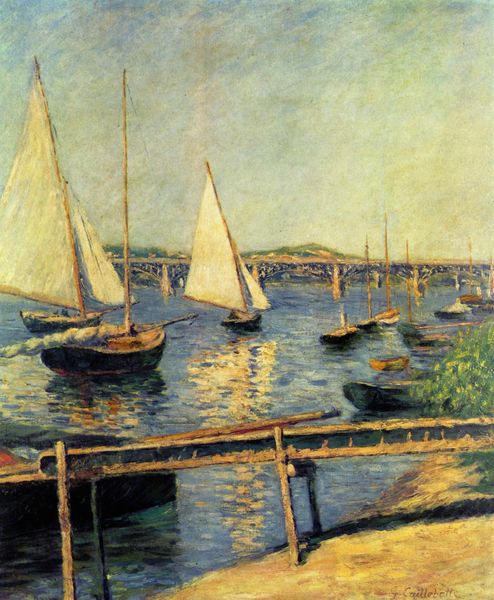
Titel: Segelboote in Argenteuil
Künstler: Gustave Caillebotte
Standort: Paris
Institution: Musée d'Orsay
Schlagwörter: berg, blau, blätter, dunkel, gemälde, himmel, laub, meer, schatten, wasser, weiß, wolken, fluss, gelb, grün, impressionismus, landschaft, ocker, sand, see, ufer, braun, frankreich, grau, hell, holz, kreide, licht, pastell, schwarz, ölbild, gras, rot, wiese, beige, hochformat, malerei, holland, signatur, öl, erde, horizont, hügel, natur, spiegelung, strauch, brücke, busch, büsche, gebüsch, gewässer, pastos, sonne, pflanze, pflanzen, tal, anhöhe, boot, boote, kahn, ruder, bewegt, küste, ruhig, schiff, schiffe, segel, segelboot, segelschiffe, sommer, strand, wellen, zwei, mast, pointilismus, segelschiff, berge, gebirge, weis, französisch, hafen, anleger, caillebotte, kai, masten, böschung, strom, bootssteg, holzsteg, seestück, steg, reflexe, ruderboot, manet, spiegeln, geländer, bucht, lichtreflexe, segelboote, befestigung, segeln, schimmer, eisen, helligkeit, wasseroberfläche, flusslandschaft, palette, regatta, hügelig, spiegelungen, signac, freilichtmalerei, gerafft, grü, anlegestelle, pointillismus, impressionist, flaute, mee, eisenbrücke, einmaster, iss, lau, schuffe, farbpalette, wasswe, fock, cker, bootsmast, vertäut, jollen, impressioismus, berigig, eddddddddddddddddddddddddddddd, impressionism,us, wasserrefelxe, wdwew3eer4, am ufer, 19. jahrhundert, eg, 20. jahrhundert, pressionismus, viele schiffe, hügel#, großsegel, sonig, gehißt, himmel ufer